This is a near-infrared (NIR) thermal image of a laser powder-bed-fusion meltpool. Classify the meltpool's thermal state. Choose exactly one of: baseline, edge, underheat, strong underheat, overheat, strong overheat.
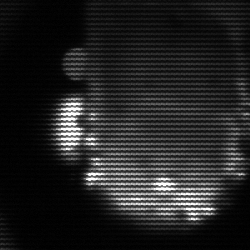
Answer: baseline